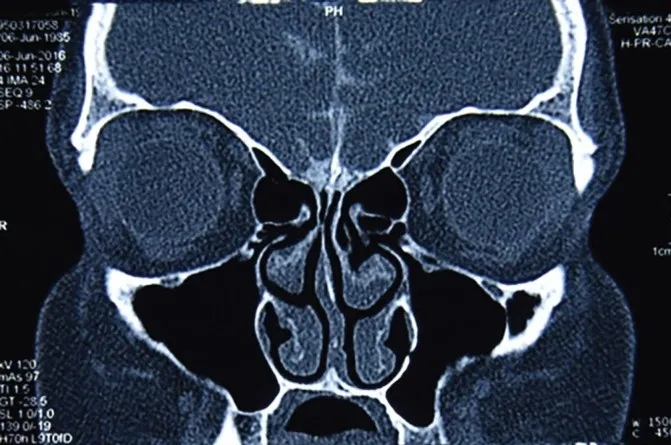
Postoperative coronal CT of th nasal area. Caudal septal relocation and bilateral open airway are evident.
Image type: radiology (ct)